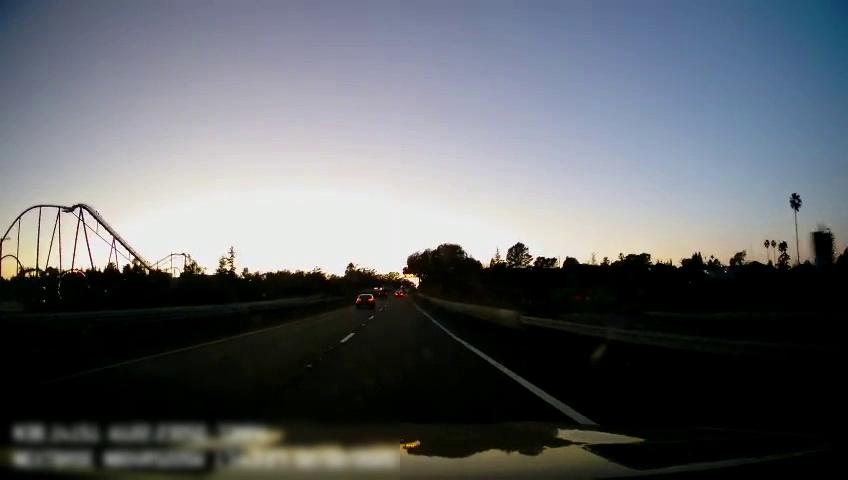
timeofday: Dusk/Dawn/Twilight
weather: Sunny
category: Drivable Space
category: Vehicles | Car
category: Lanes | Alternate Lane
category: Lanes | Current Lane
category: Lanes | Alternate Lane